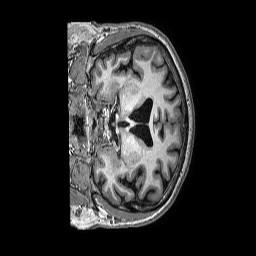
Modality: T1w
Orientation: coronal
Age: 56
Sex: male
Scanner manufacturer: philips
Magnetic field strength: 3 T
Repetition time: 0.006604 s
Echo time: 0.002953 s